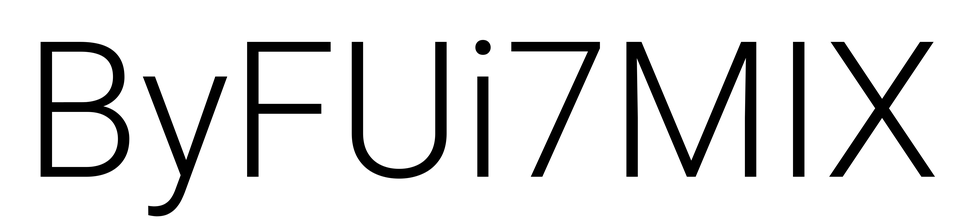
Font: Roboto_Light